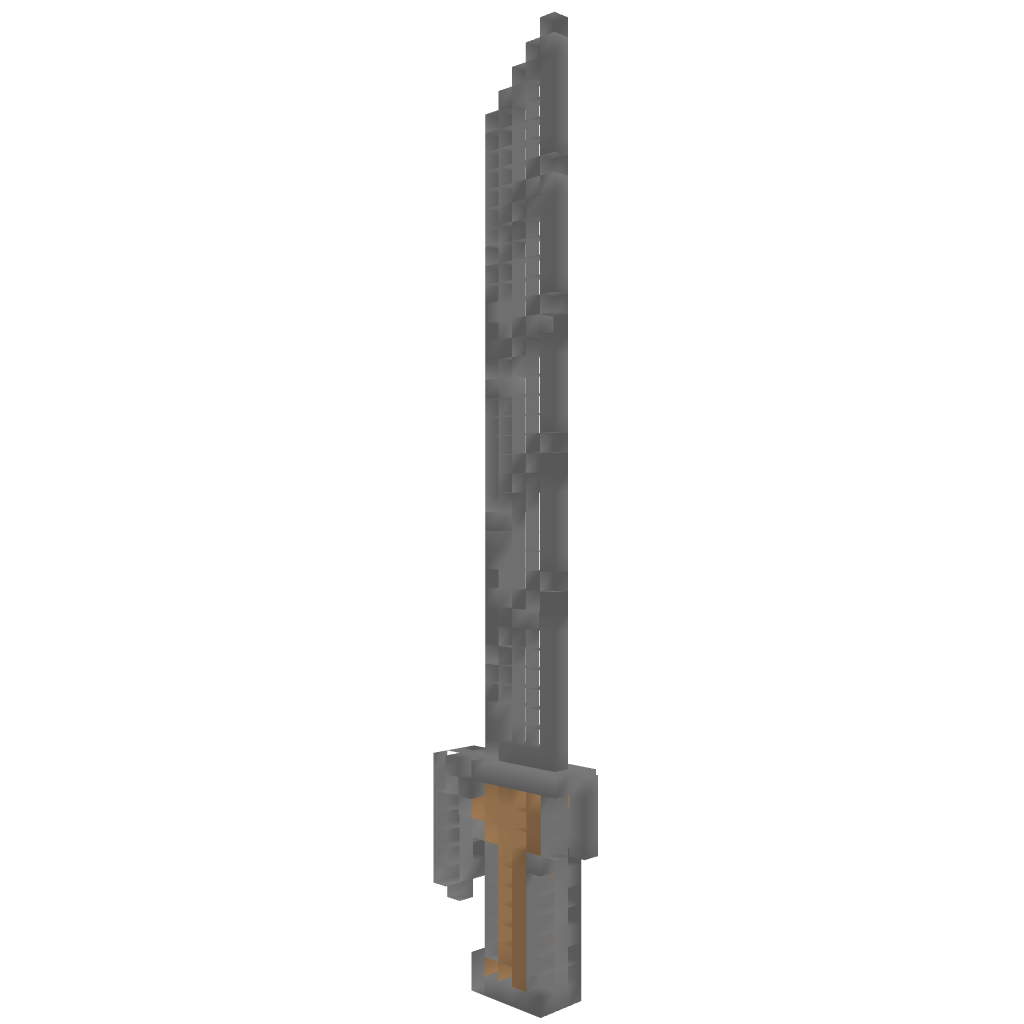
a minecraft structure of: Attack on Titan Kenn bad low quality